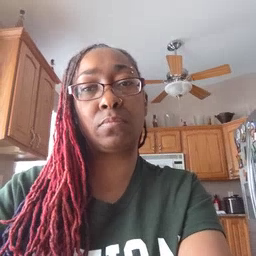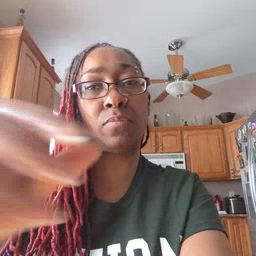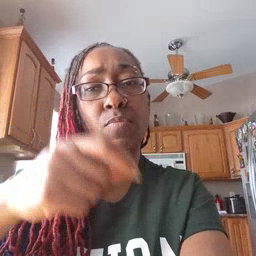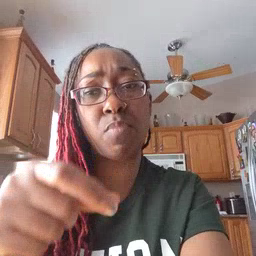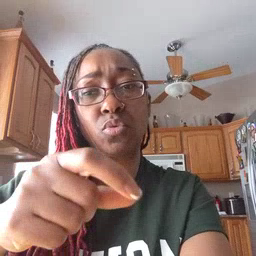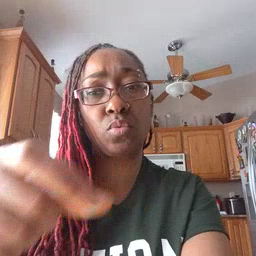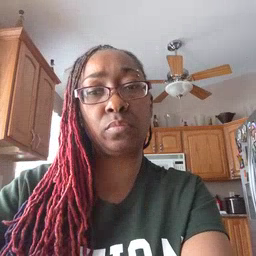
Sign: puzzle